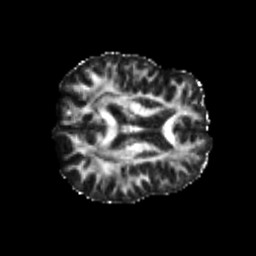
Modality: FA
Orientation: axial
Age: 26
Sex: male
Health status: healthy
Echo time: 0.074 s